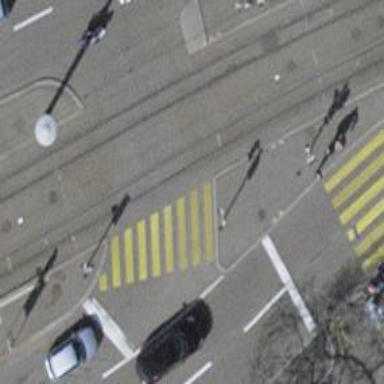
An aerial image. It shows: Kerb barrier.